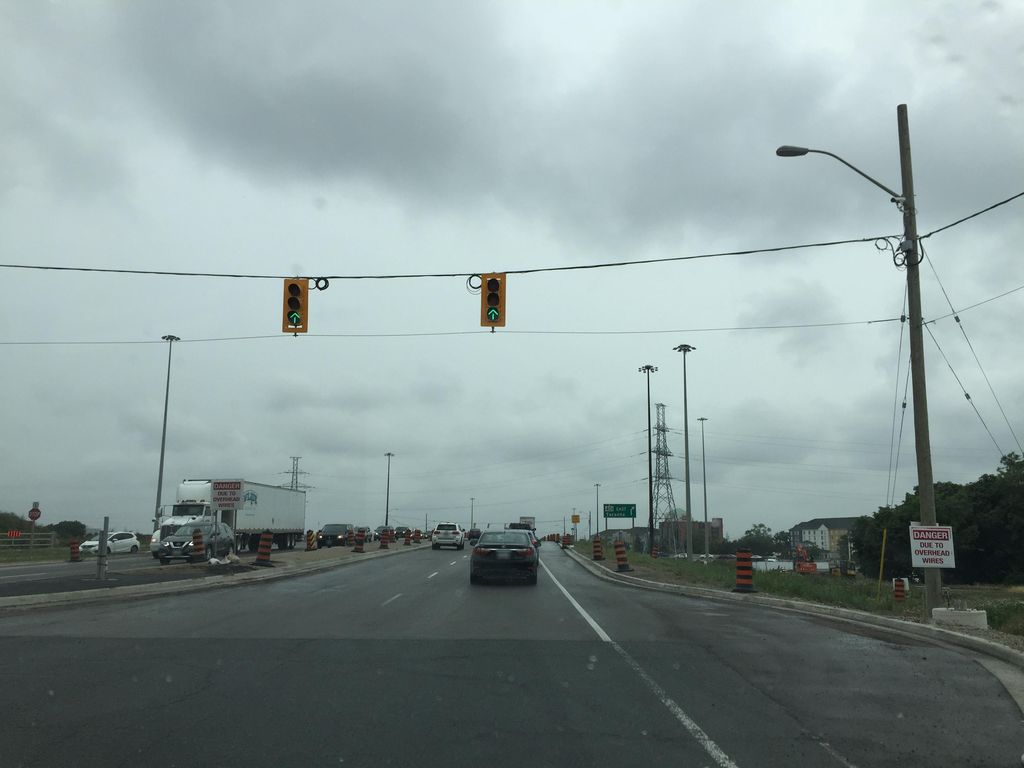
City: kitchener-waterloo